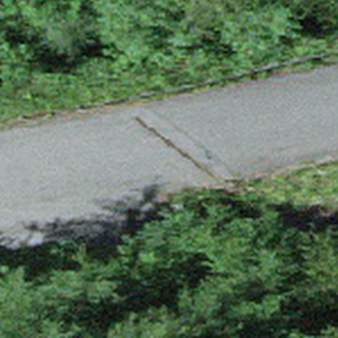
Label: other